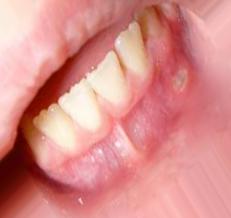
Condition: Mouth Ulcer